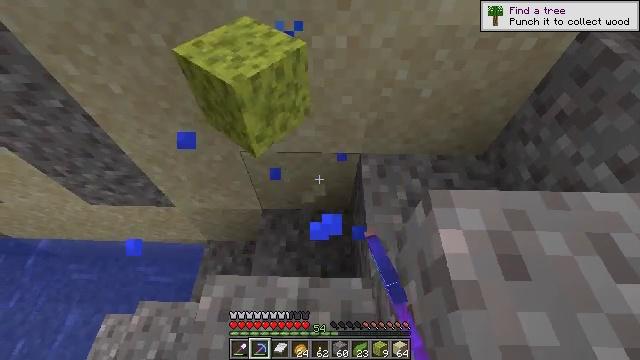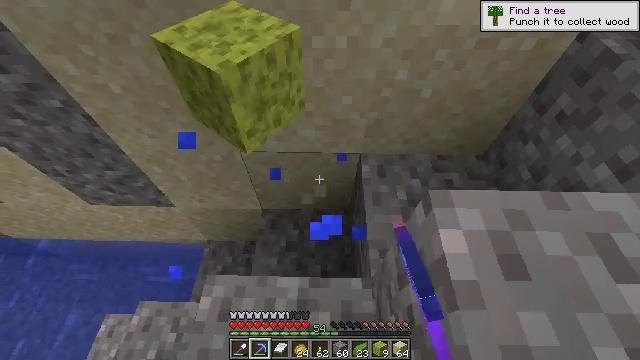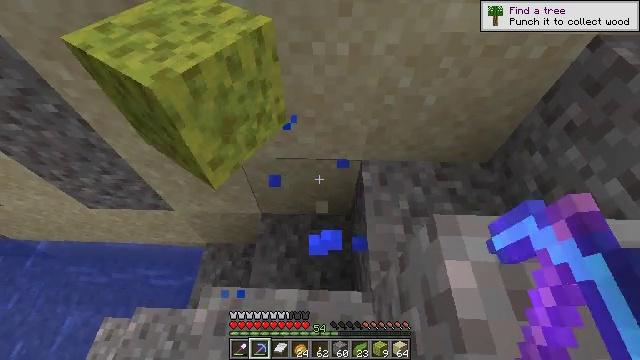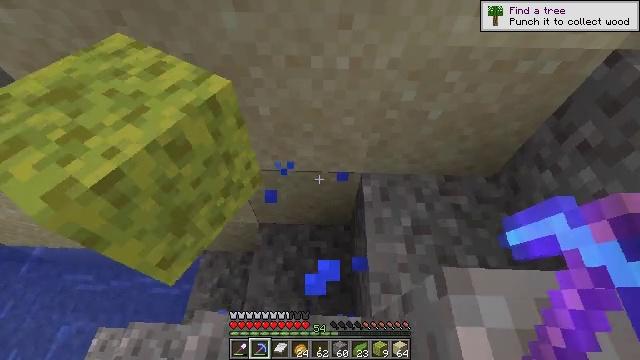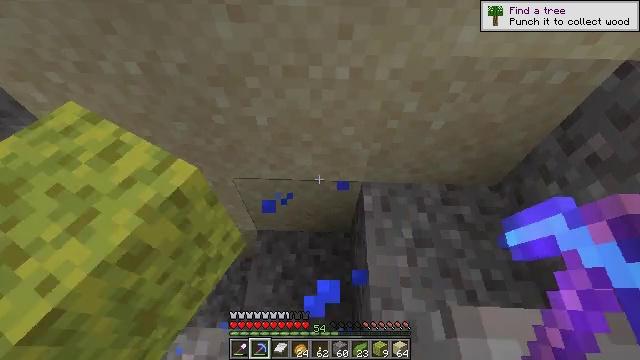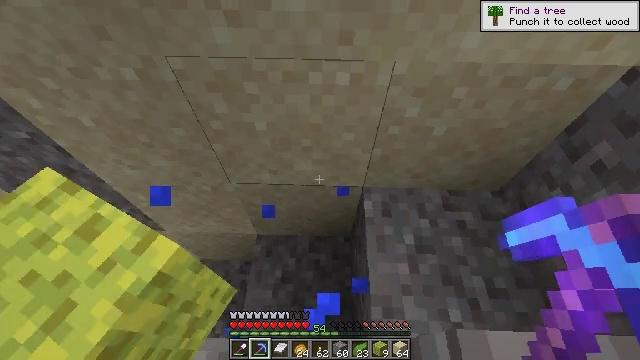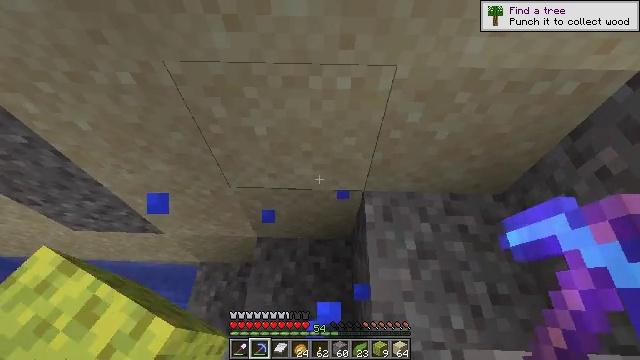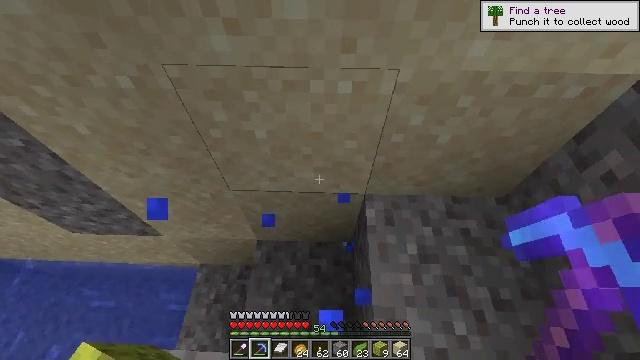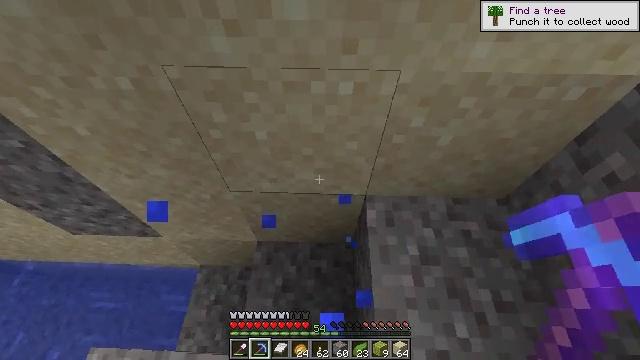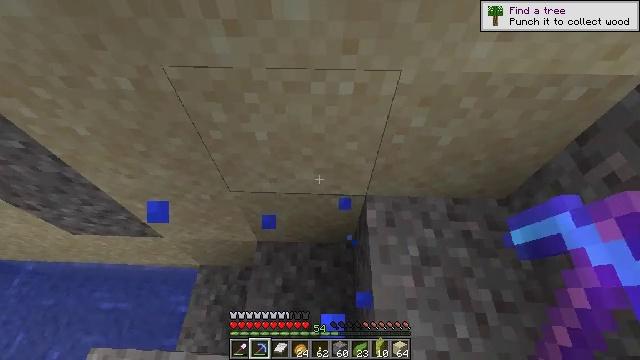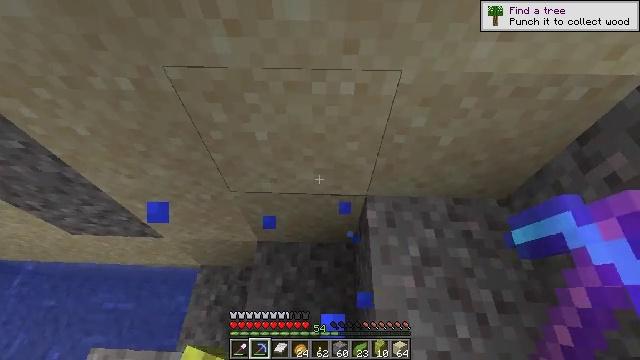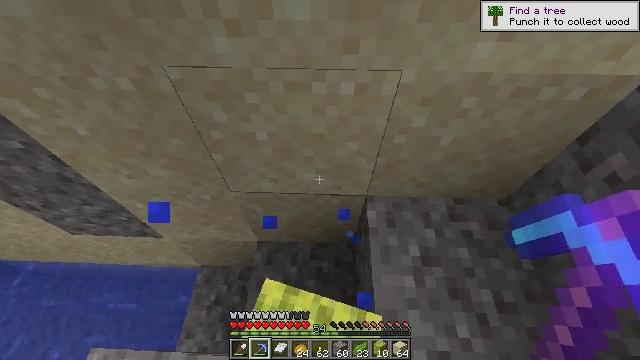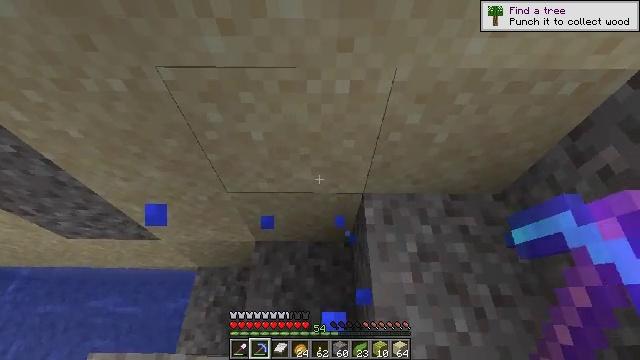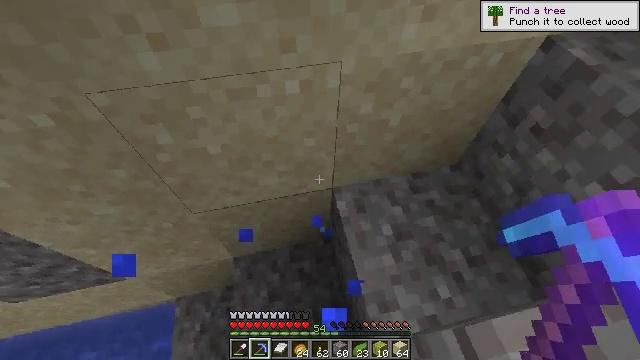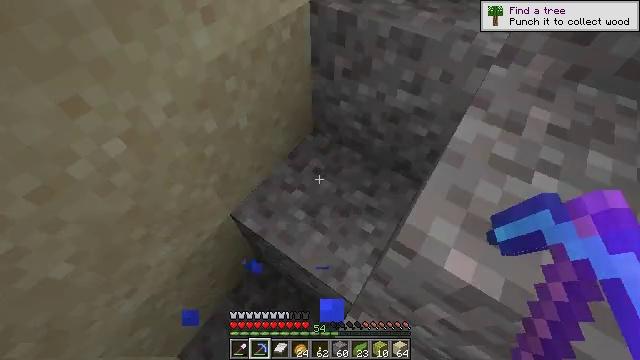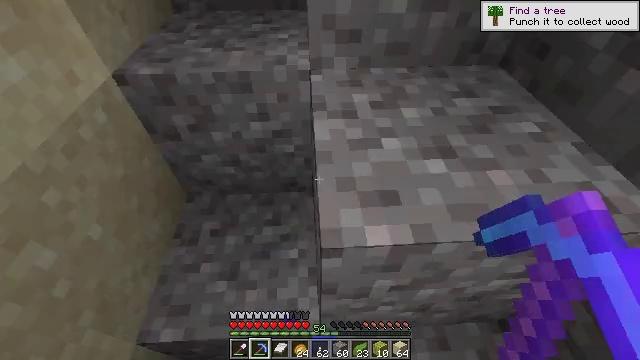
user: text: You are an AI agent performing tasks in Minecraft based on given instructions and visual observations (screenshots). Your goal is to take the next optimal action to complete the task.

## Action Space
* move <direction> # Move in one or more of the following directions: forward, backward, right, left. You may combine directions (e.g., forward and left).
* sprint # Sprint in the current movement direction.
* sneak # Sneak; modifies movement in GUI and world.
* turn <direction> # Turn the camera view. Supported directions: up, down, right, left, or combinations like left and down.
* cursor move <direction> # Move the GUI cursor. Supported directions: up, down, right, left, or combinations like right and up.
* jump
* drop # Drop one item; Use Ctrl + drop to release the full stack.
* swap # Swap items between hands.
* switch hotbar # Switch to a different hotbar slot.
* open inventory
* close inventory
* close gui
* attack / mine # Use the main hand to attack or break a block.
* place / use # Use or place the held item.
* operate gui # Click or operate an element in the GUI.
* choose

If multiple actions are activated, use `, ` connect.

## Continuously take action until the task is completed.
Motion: motion action
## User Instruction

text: Collect the wet sponge after mining.
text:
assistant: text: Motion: no_op
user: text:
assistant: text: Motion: move forward
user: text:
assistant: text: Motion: move forward
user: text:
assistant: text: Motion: no_op
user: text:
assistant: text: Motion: no_op
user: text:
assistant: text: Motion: no_op
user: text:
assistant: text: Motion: no_op
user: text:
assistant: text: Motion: no_op
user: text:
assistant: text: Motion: no_op
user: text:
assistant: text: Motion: no_op
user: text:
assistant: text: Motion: no_op
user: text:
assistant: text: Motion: turn right
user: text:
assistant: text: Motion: turn right
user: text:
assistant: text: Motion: turn right
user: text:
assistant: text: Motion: turn right and up
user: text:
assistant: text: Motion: turn right and up
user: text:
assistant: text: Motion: turn right and up
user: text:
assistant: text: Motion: turn right and up
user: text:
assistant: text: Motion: turn right and up, jump
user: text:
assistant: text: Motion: move forward, turn right and up, jump
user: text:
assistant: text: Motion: move forward, turn up, jump
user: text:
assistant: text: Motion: move forward, turn up, jump
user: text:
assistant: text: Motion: move forward, turn left and up, jump
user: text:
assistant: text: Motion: move forward, turn left and up
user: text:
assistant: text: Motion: move forward, turn left and up
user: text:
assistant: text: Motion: move forward, turn left and up
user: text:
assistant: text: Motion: move forward, turn left and up
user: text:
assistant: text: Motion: move forward, turn left
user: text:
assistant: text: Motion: move forward, jump
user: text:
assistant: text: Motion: move forward, turn left, jump